Question:
Hello guys I just started designing form with asp.net tags and would like to achieve what's on the image exactly. Thanks guy
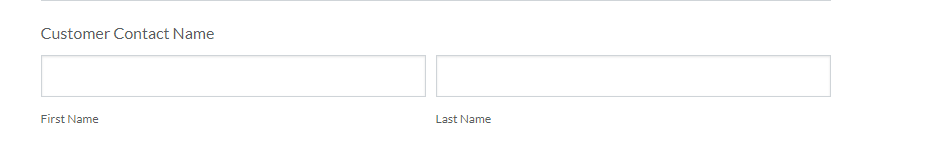
Answer: If i understand you right, this is the code you need:
'''
<asp:TextBox runat="server"></asp:TextBox><asp:TextBox runat="server"></asp:TextBox>
'''
and the result:
<URL>
Add some styles to make it pretty.
Blockquote
Here is the code with labels (you can also use asp labels):
'''
<div style="display: inline-grid">
<asp:TextBox runat="server"></asp:TextBox><label>textbox1</label>
</div>
<div style="display: inline-grid">
<asp:TextBox runat="server"></asp:TextBox><label>textbox2</label>
</div>
'''
and the result:
<URL>
You can also put the style in the css.